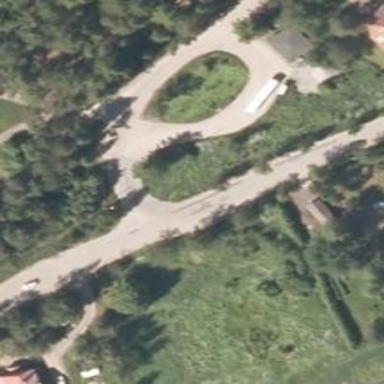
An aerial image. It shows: Tertiary road.